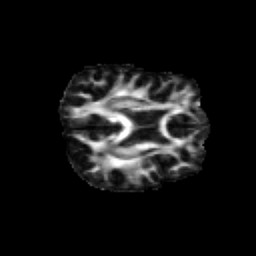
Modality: FA
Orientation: axial
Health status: healthy
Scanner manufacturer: siemens
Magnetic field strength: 3 T
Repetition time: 10 s
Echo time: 0.092 s